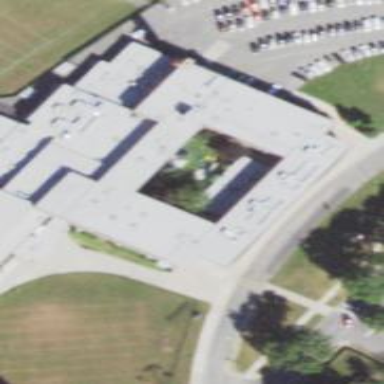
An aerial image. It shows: School.